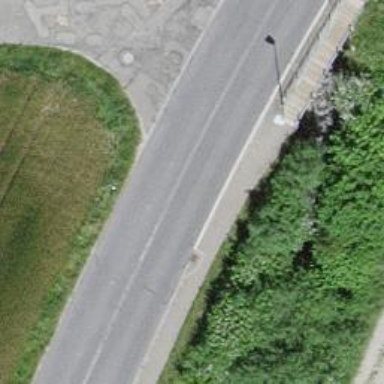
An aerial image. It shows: Unclassified road with asphalt surface and lane markings.